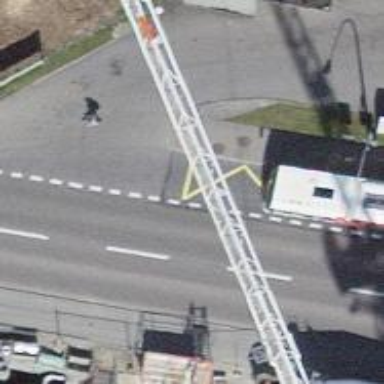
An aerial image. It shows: Kerb barrier.